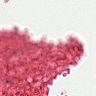
Metastatic tissue present: no